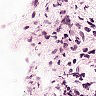
Metastatic tissue present: no